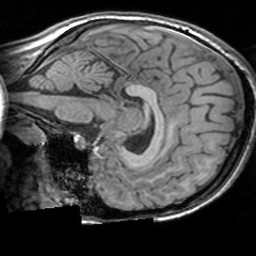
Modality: T1w
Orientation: sagittal
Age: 23
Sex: female
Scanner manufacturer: siemens
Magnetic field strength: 3 T
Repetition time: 1.63 s
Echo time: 0.00311 s